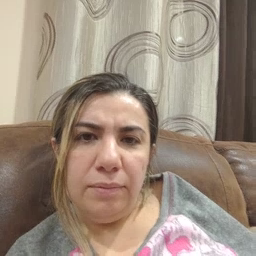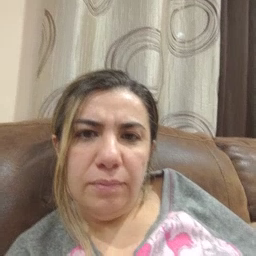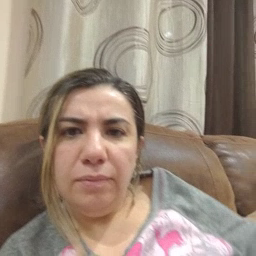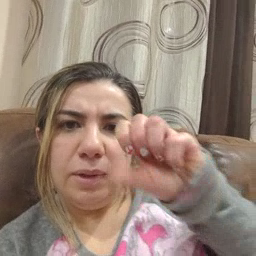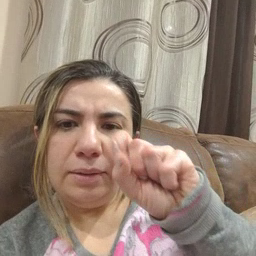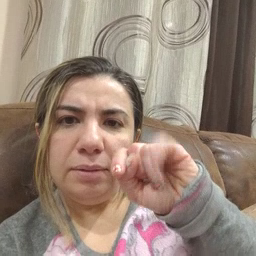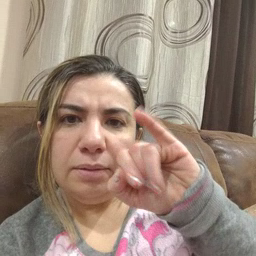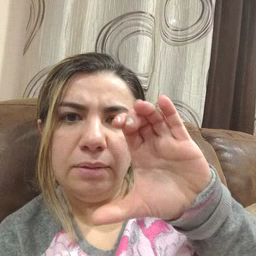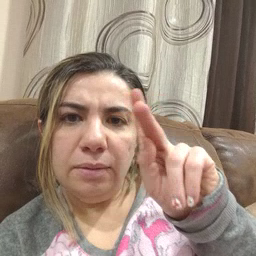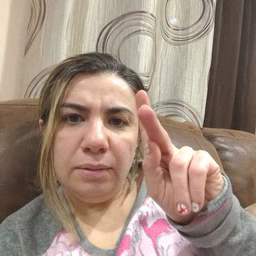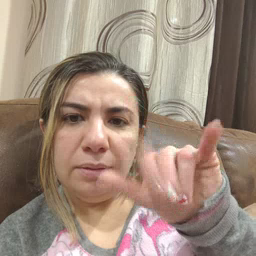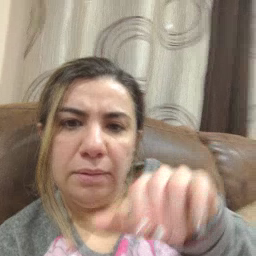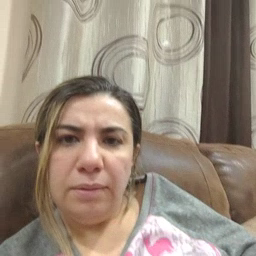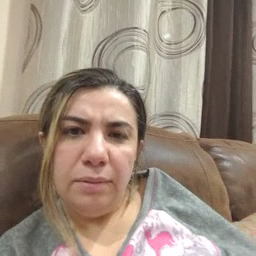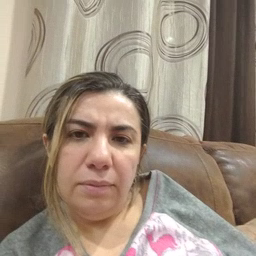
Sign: sticky